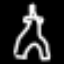
Label: The Eiffel Tower